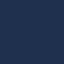
Label: SeaLake